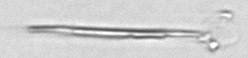
Label: fiber_TAG_external_detritus